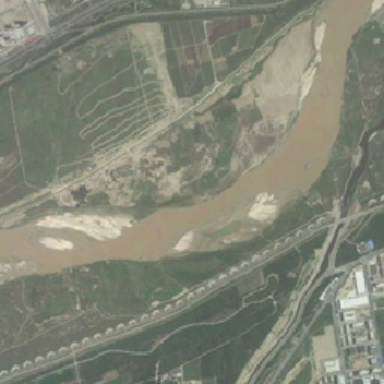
Many farmlands are on both sides of the curved yellow river .